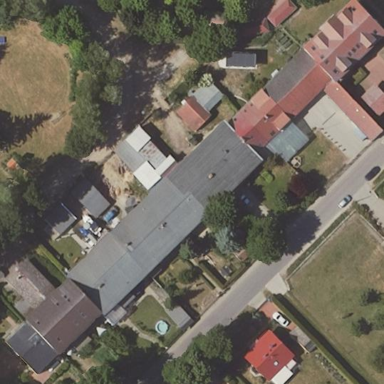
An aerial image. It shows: Terrace building.